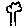
Label: tree